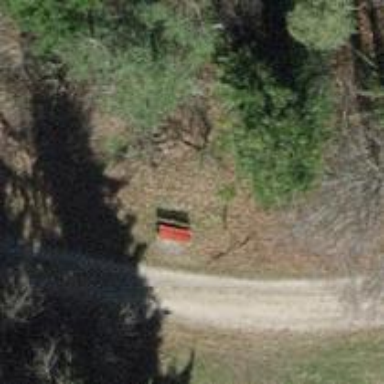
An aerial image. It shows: Red bench.